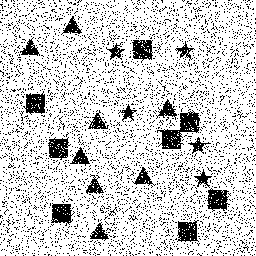
Squares: 8
Triangles: 8
Stars: 5
Total shapes: 21